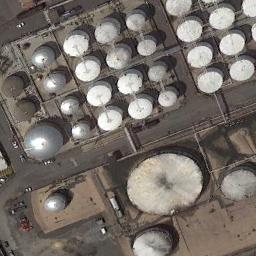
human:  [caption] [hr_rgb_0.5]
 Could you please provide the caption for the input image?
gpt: There are many storage tanks on the bare land .

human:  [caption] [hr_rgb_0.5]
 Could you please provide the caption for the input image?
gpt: There are two rows of storage tanks on each open lot .

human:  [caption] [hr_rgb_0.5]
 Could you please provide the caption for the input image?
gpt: There are many neatly arranged storage tanks and many cars in the factory .

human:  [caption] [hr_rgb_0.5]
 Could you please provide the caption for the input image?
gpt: There are many cars beside the storage tanks .

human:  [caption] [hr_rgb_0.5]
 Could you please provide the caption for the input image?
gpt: There are many storage tanks arranged neatly .